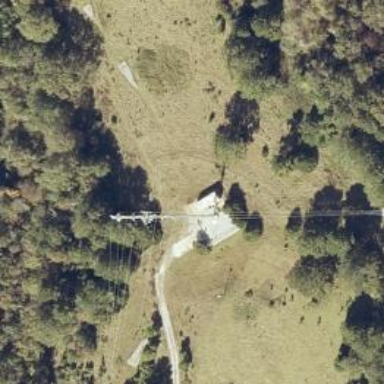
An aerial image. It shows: Communication mast tower.